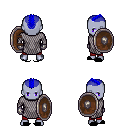
a pixel art fantasy rpg character, male body template, dark elf, purple skin, chain mail, red pants, blue short mohawk hairstyle, metal gloves, black slippers, shield, four views (front, back, left, right), 2x2 character sprite sheet, small pixel art, hard edges, no anti-aliasing